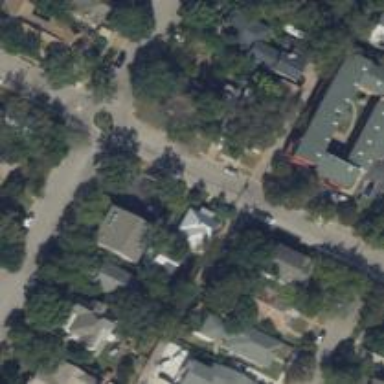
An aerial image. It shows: Alley classified as service road.